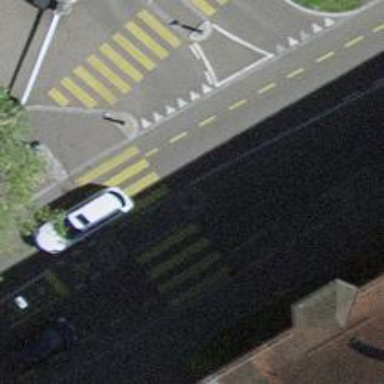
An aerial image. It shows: Asphalt footway with marked zebra crossing.